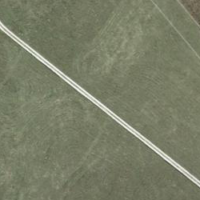
EUNIS habitat code: 26
Species observed at this site:
Gentianella campestris
Erebia melampus